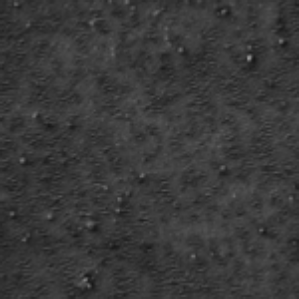
Label: frost